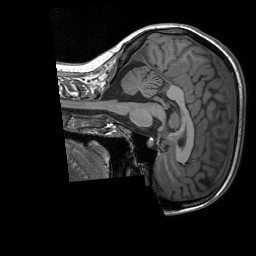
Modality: T1w
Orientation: sagittal
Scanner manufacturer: siemens
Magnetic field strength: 3 T
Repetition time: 1.76 s
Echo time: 0.0022 s